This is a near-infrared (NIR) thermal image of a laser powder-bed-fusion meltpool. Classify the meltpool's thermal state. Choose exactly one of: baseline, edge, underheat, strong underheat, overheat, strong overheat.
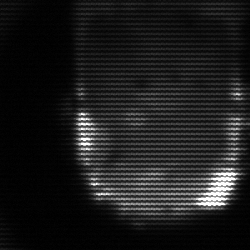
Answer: baseline